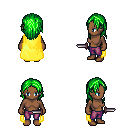
a pixel art fantasy rpg character, female body template, human, dark skin, yellow cape, magenta pants, green long hairstyle, dagger, four views (front, back, left, right), 2x2 character sprite sheet, small pixel art, hard edges, no anti-aliasing